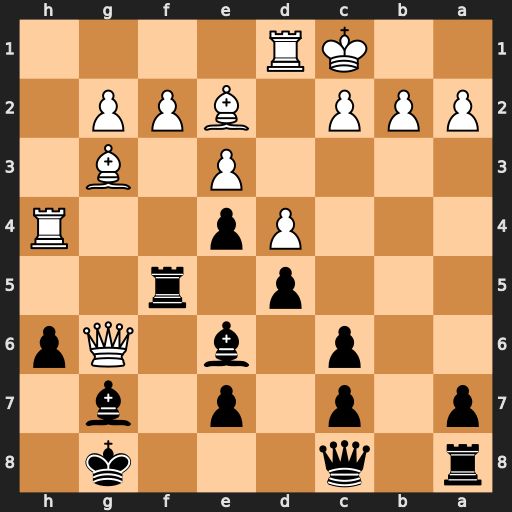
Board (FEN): r1q3k1/p1p1p1b1/2p1b1Qp/3p1r2/3Pp2R/4P1B1/PPP1BPP1/2KR4
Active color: b
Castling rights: -
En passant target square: -
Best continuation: Rg5 Rxh6 Rxg6